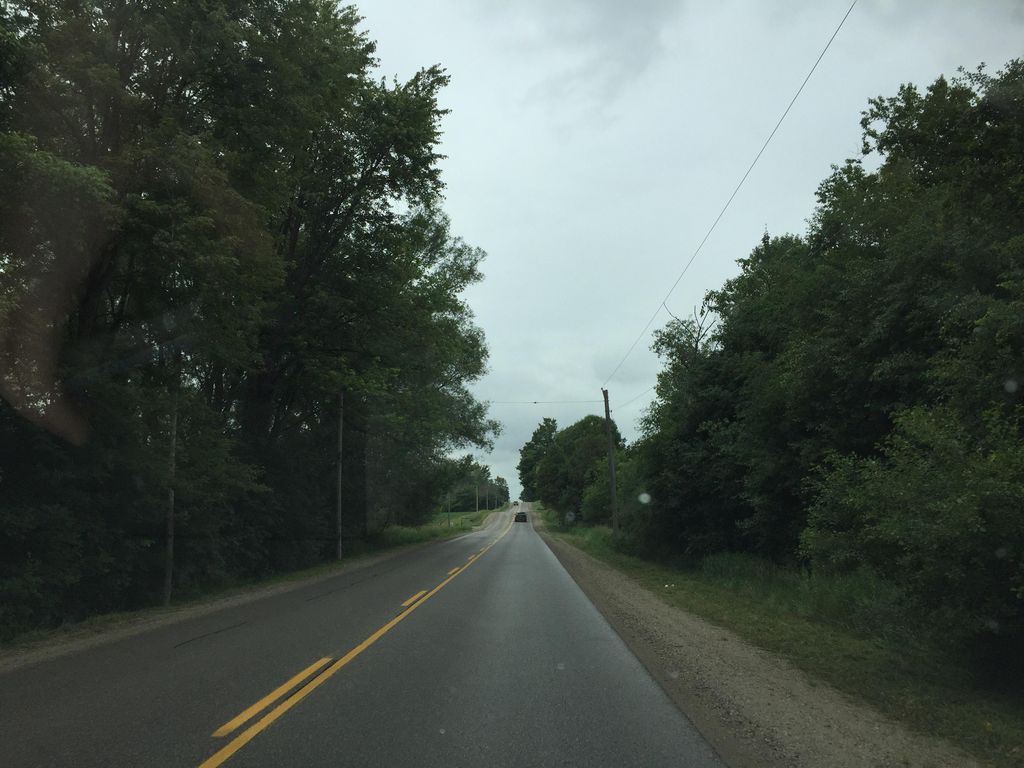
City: kitchener-waterloo